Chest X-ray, PA view. Patient: 54 years old, sex M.
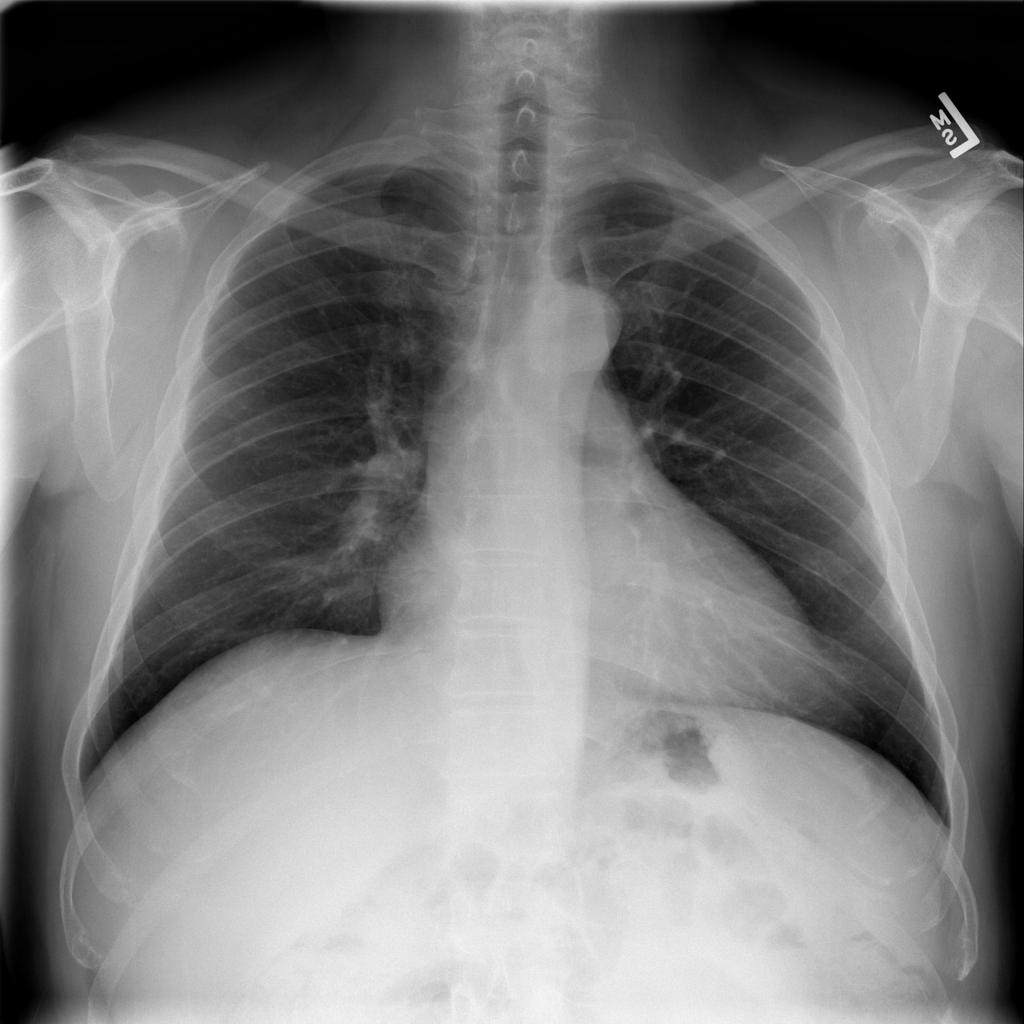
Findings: Cardiomegaly